Question: I'm trying to design a web page like the following. I am more of a back end programmer but have wanted to learn more about design to be able to build attractive sites. I am looking to have 7 diagonal divs(for each color of rainbow) in the corner that look like I have below. The text right now just represents what background color it will be. These divs would be links to load page data. I would like the text inside each to be diagonal as well and I think I can do that with text rotation.
Any Help in this matter would be greatly appreciated and also if you guys know of some great resources to learn how to build attractive web pages in html,css,jquery that would be great. I get the syntax I just don't know how to take a blank canvas and make it beautiful yet. Thanks.

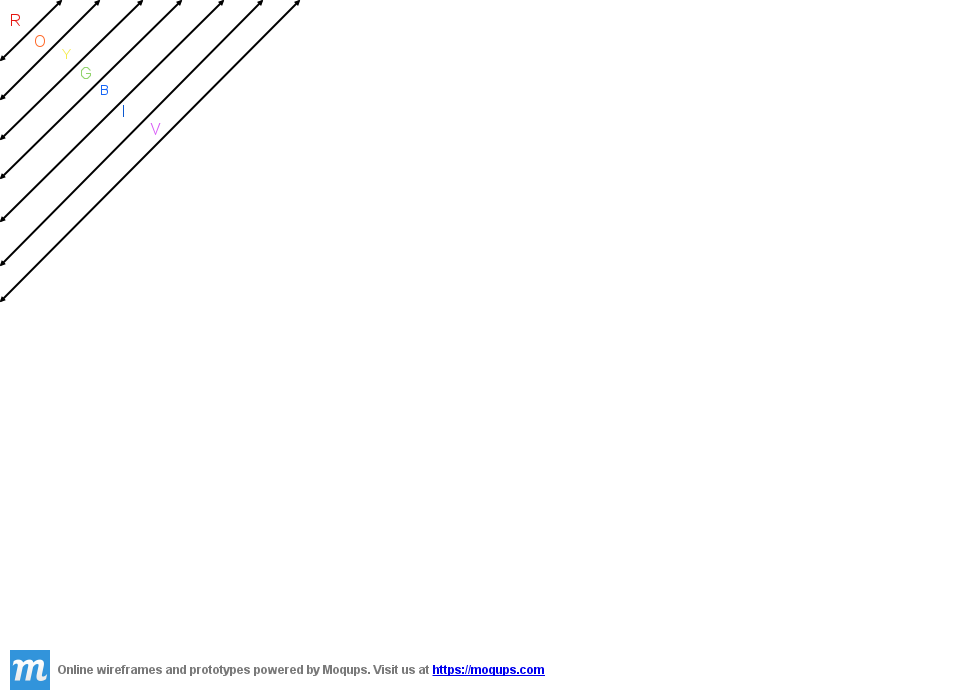
Answer: Welcome to CSS3, this is just a proof of concept. Don't expect IE8 to support this! <URL>
'''
body {
overflow:hidden;
margin:0;
}
.rainbow {
width:500px;
transform:rotate(-45deg);
-webkit-transform:rotate(-45deg);
-ms-transform:rotate(-45deg);
-moz-transform:rotate(-45deg);
transform-origin:0% 0%;
-ms-transform-origin:0% 0%;
-moz-transform-origin:0% 0%;
-webkit-transform-origin:0% 0%;
position:absolute;
top:200px;
left:-150px;
}
.rainbow div {
height:40px;
text-align:center;
}
div a {
line-height:40px;
color:white;
text-decoration:none;
font-size:20px;
}
'''
Edit: This is a way cleaner solution. Instead of transforming each bar, I transform the container.